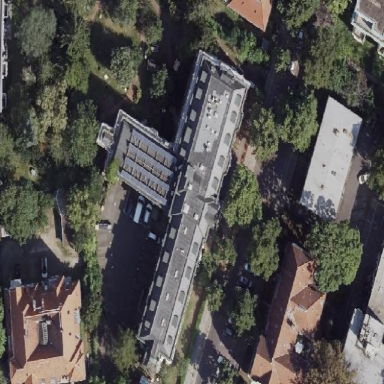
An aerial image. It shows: Nursing home.